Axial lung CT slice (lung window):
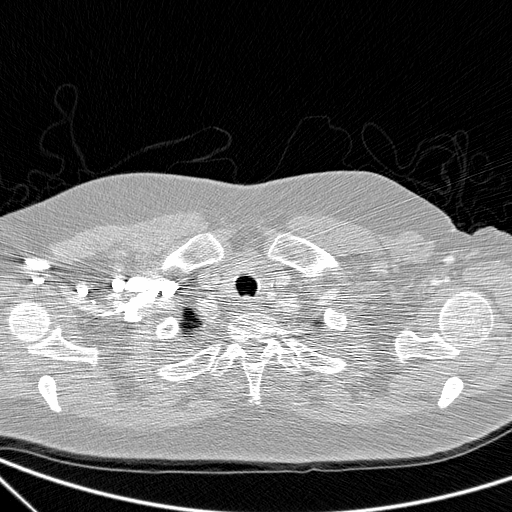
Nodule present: no